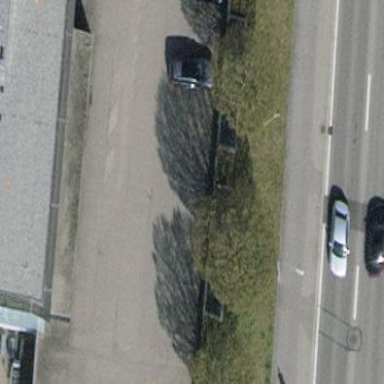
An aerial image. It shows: Street-side parking area.